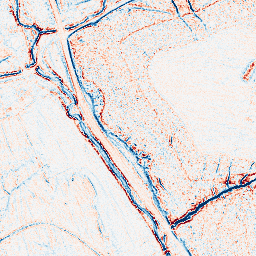
Category: edge_preserving
Decomposition family: anisotropic_diffusion
Decomposition parameters: iterations: 5
kappa: 10
gamma: 0.15
Upsampling method: bicubic
Upsampling parameters: scale: 4
Upsampling scale: 4